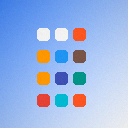
Screen state: on